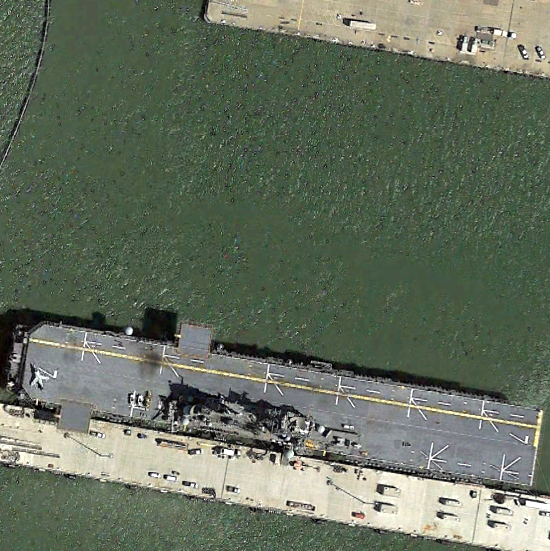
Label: assault